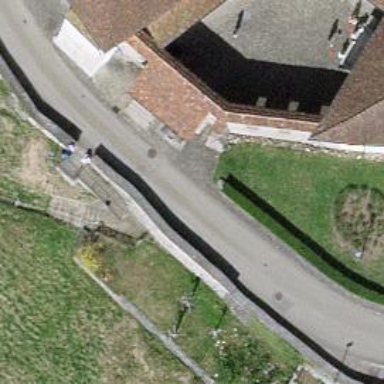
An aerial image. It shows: City wall serving as barrier.